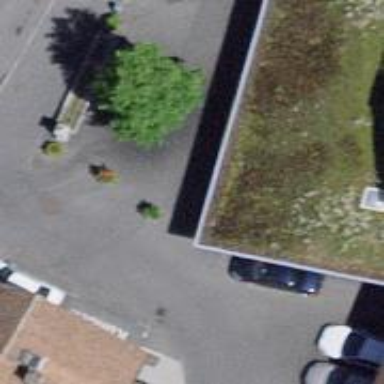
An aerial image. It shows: Car shop.